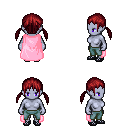
a pixel art fantasy rpg character, female body template, dark elf, purple skin, pink cape, teal pants, brunette twin-tailed hairstyle, ghillies, four views (front, back, left, right), 2x2 character sprite sheet, small pixel art, hard edges, no anti-aliasing